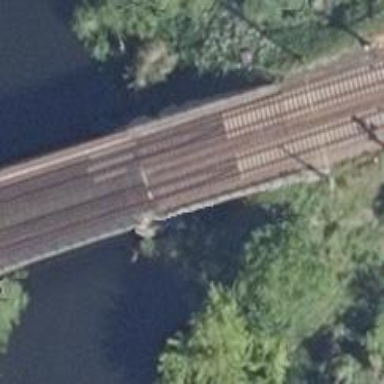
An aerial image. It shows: Bridge over railway with electrified contact lines.